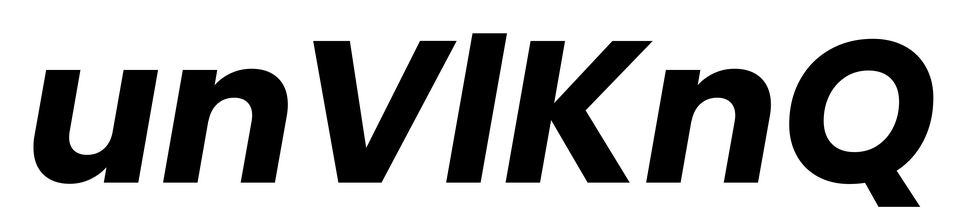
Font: Poppins-BoldItalic